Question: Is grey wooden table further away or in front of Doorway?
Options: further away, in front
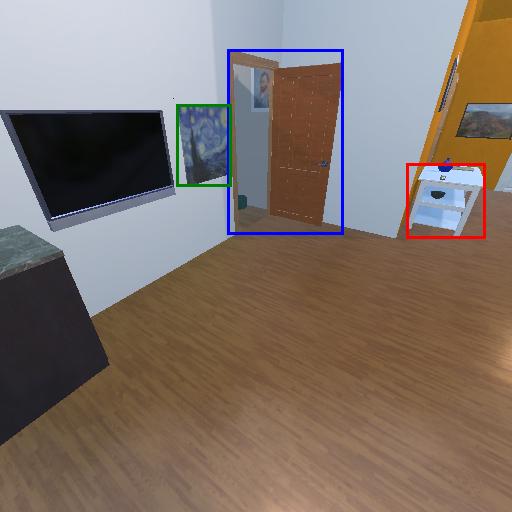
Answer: further away